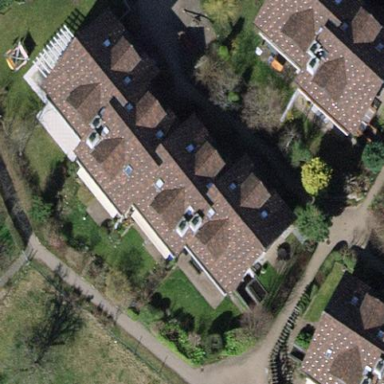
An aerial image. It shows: Terrace building.